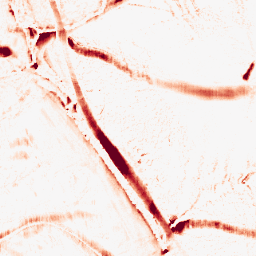
Category: morphological
Decomposition family: morphological_ellipse
Decomposition parameters: operation: opening
width: 20
height: 10
Upsampling method: sinc_blackman
Upsampling parameters: scale: 8
kernel_size: 16
Upsampling scale: 8